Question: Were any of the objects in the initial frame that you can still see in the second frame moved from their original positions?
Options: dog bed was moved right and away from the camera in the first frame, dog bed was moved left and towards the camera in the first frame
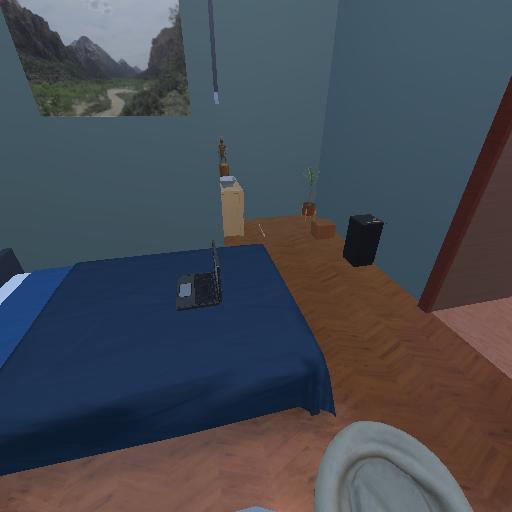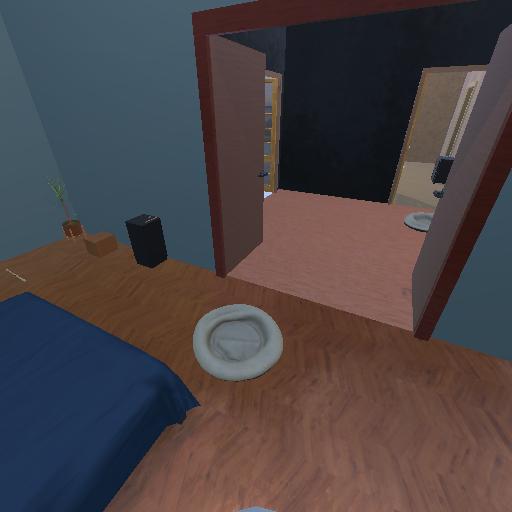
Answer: dog bed was moved right and away from the camera in the first frame